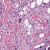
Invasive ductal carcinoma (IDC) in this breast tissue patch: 1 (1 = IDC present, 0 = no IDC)